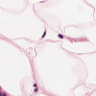
Metastatic tissue present: no